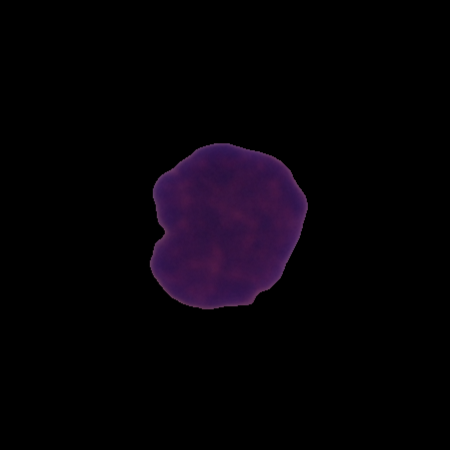
Label: healthy